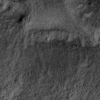
Atmospheric dust classification: not_dusty